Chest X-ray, PA view. Patient: 54 years old, sex F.
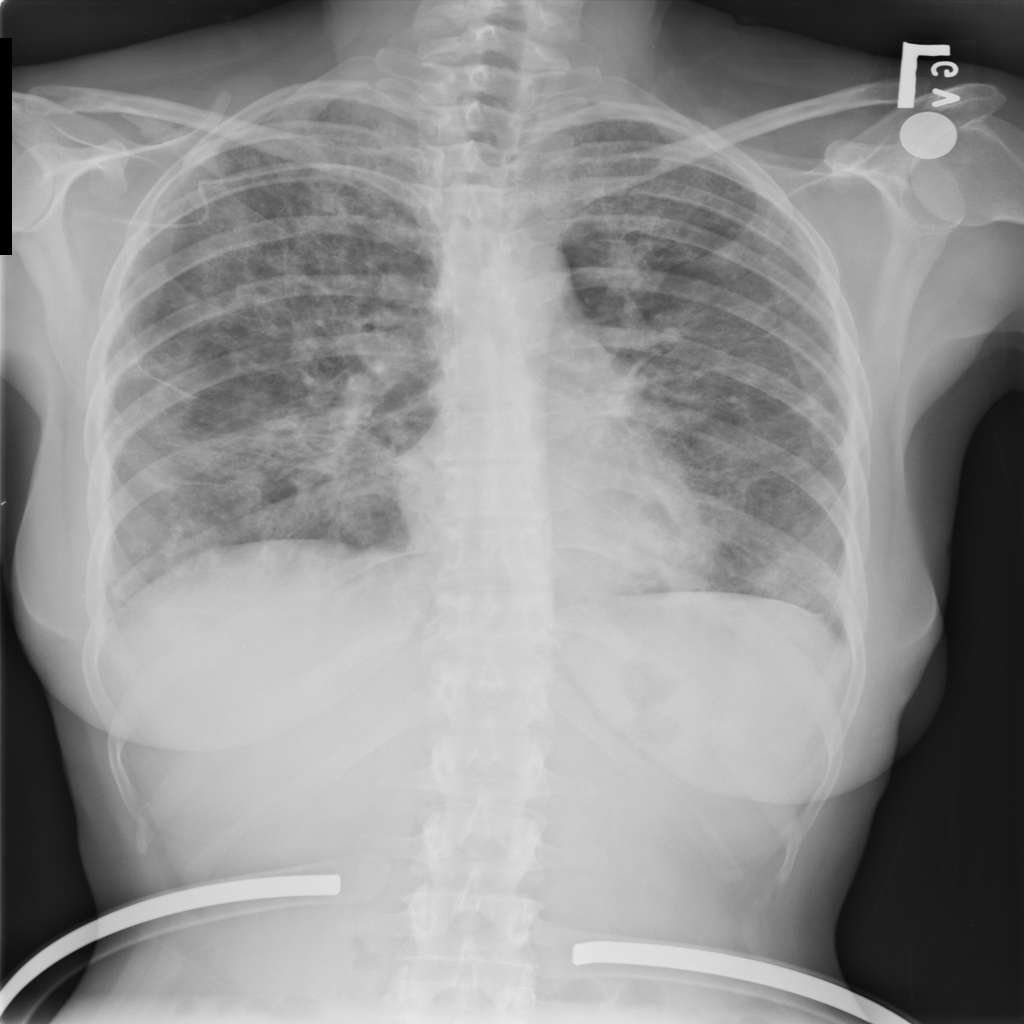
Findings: No Finding